Question: I'm trying to save a simple user in my jpa hibernate db.
So I have a persistence.xml that (If I execute a simple test without deploying the gwt app).
The problem is that when I test it with my user interface, the persist method throw me the next error: (I think this is cause Doesn't find the persistence.xml)
> [ERROR] javax.persistence.PersistenceException: [PersistenceUnit: isw2.tasks] Unable to >configure EntityManagerFactory... bla bla bla[ERROR] Caused by: org.hibernate.HibernateException: Unable to get the default Bean >Validation factory... more bla bla bla..[ERROR] Caused by: java.lang.reflect.InvocationTargetException...
[ERROR] Caused by: org.hibernate.HibernateException: Unable to build the default ValidatorFactory
[ERROR] at org.hibernate.cfg.beanvalidation.TypeSafeActivator.getValidatorFactory(TypeSafeActivator.java:383)
[ERROR] at org.hibernate.cfg.beanvalidation.TypeSafeActivator.applyDDL(TypeSafeActivator.java:109)
.....
[ERROR] Caused by: javax.validation.ValidationException: Unable to find a default provider
[ERROR] at javax.validation.Validation$GenericBootstrapImpl.configure(Validation.java:264)
[ERROR] at javax.validation.Validation.buildDefaultValidatorFactory(Validation.java:111)
[ERROR] at org.hibernate.cfg.beanvalidation.TypeSafeActivator.getValidatorFactory(TypeSafeActivator.ja
This is the method I know that works:
'EntityManagerFactory emf = Persistence
.createEntityManagerFactory("isw2.tasks");
em = emf.createEntityManager();
'''
em.getTransaction().begin();
em.persist(u);
em.getTransaction().commit();
em.clear();
em.close();
'''
'
And the most usefull for us, my proyect skeleton: (See that the persistence.xml file is there!)

I'm using maven and deploying the web app with the codehaus plugin.
Thanks in advance experts ;)
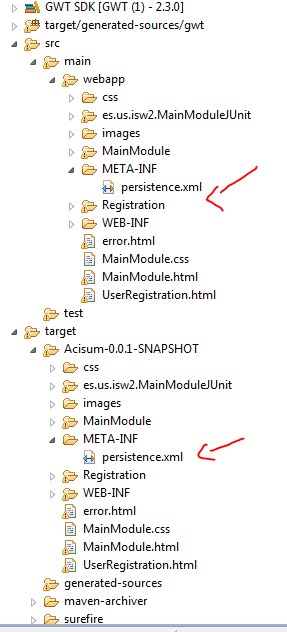
Answer: The exception message 'Unable to find a default provider' suggests that hibernate cannot find a validation provider.
Is your Hibernate Validator jar on your runtime classpath? Also do note that you need to <URL>.